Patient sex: M
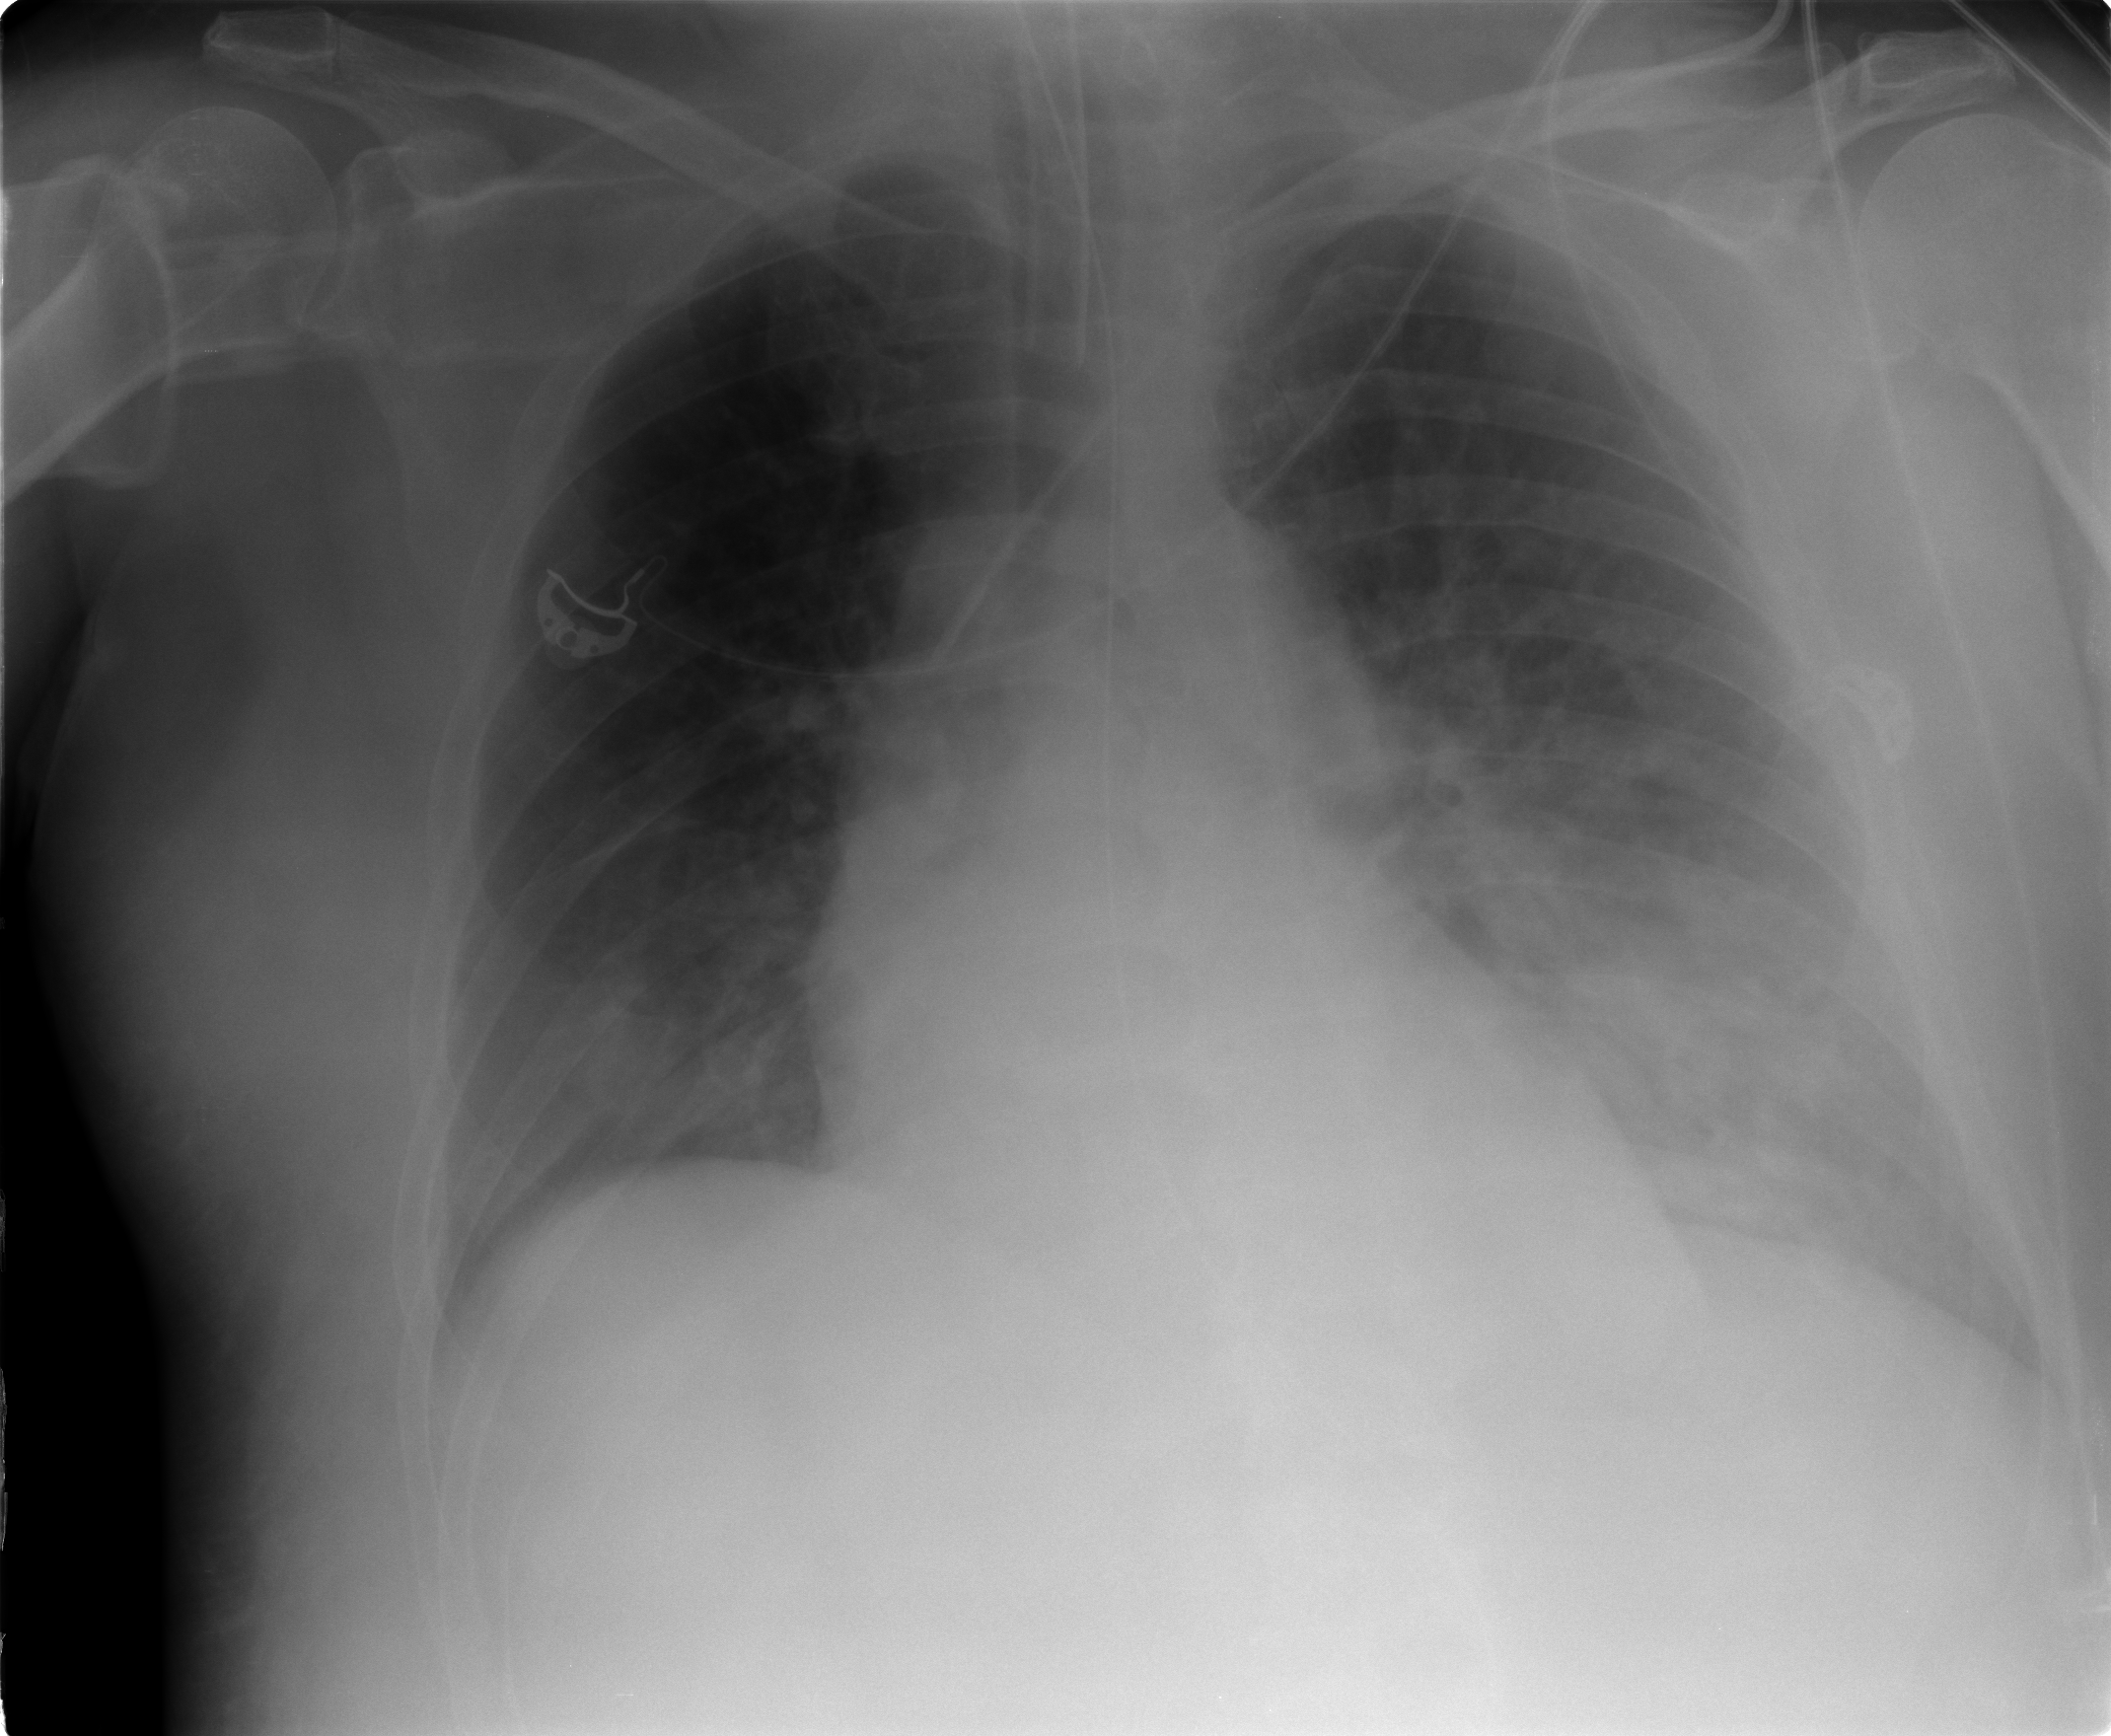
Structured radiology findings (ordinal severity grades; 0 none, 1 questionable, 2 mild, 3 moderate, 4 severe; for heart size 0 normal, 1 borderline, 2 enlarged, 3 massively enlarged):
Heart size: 1
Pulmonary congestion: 0
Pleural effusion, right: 0
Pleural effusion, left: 3
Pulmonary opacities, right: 2
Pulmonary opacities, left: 2
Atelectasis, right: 2
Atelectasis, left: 3